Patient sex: M
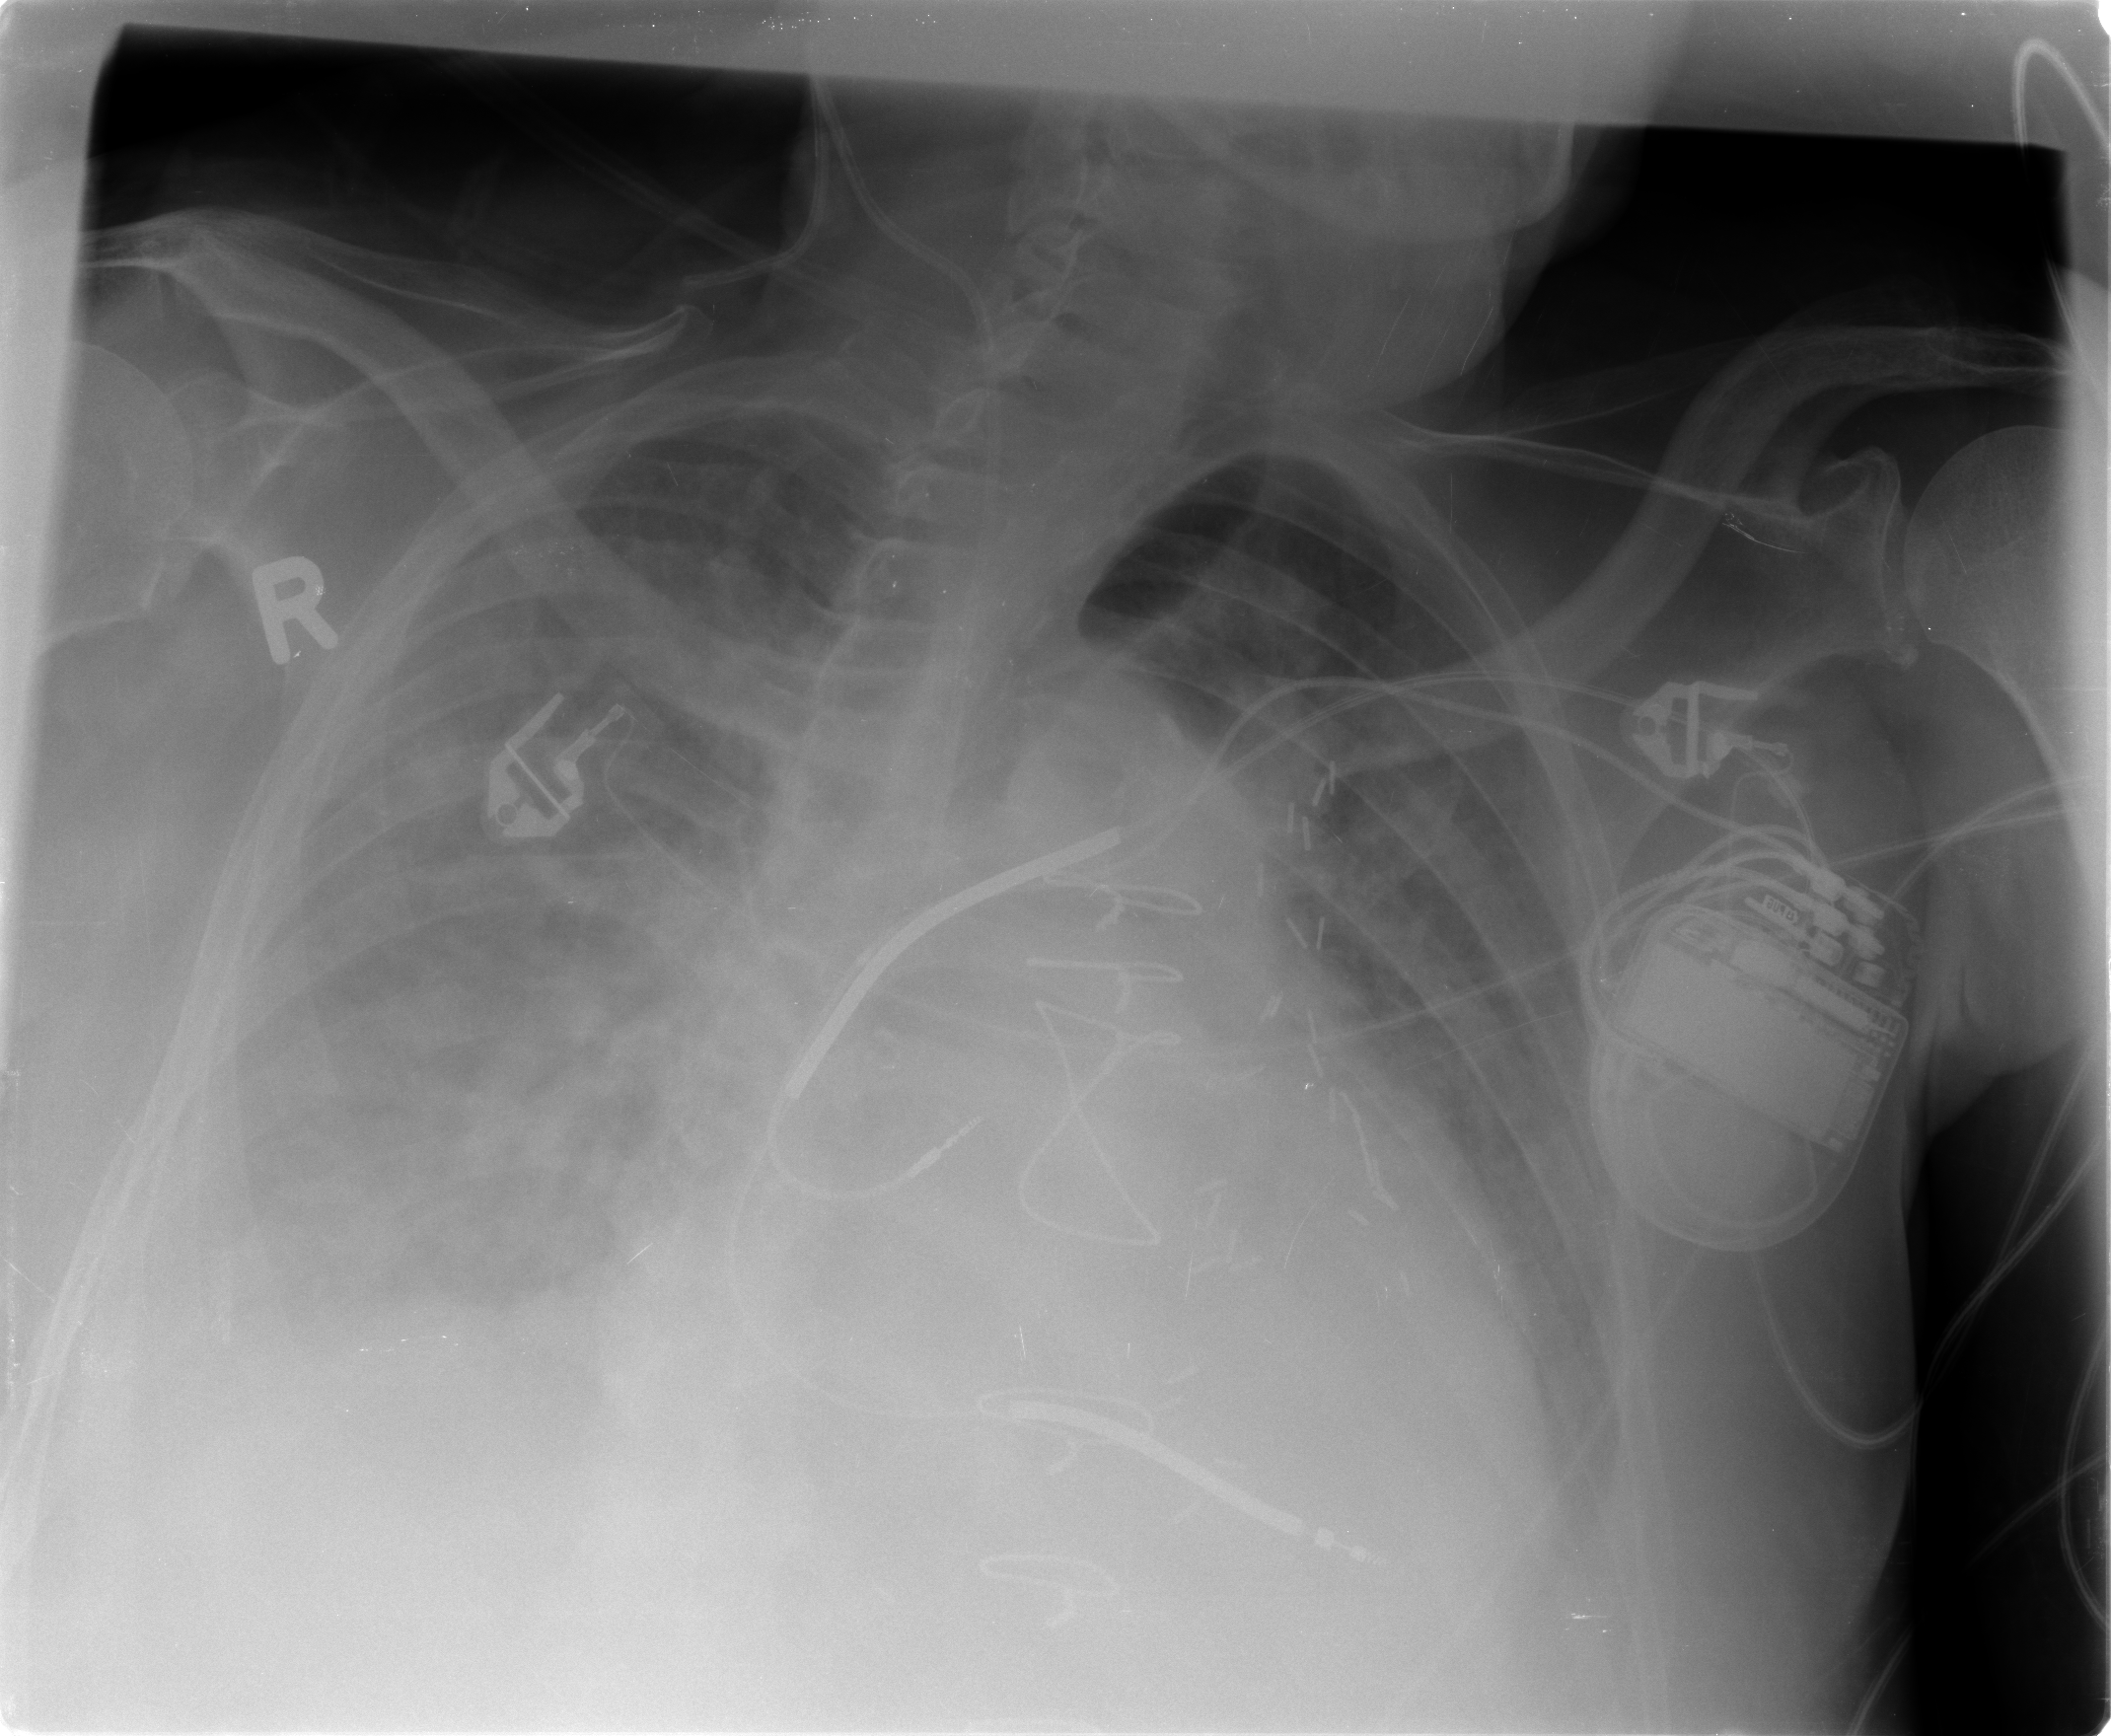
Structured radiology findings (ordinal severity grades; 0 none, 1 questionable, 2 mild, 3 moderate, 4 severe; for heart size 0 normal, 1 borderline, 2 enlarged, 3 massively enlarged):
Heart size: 2
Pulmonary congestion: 2
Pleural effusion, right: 3
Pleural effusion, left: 2
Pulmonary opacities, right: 2
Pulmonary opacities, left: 2
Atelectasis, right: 3
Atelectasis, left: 2